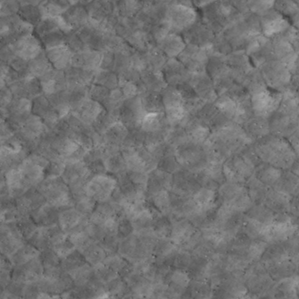
Label: non_frost